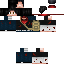
A male human skin with medium skin, wearing brown long hair dressed in a blue hoodie and black pants, featuring a closed mouth.